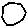
Label: hexagon